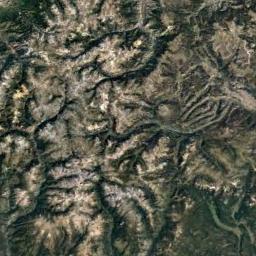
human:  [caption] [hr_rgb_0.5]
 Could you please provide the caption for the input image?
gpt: The folded mountain has a series of rugged mountains and is covered with some vegetation .

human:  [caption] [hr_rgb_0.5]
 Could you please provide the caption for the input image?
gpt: The mountains are winding and undulating .

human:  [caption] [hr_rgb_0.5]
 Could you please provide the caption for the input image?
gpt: The mountain is full of green plants with lines of bare land .

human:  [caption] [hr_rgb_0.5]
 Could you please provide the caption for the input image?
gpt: This mountain is completely covered by vegetation .

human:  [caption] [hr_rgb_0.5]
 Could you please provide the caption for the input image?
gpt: There are many rifts and some green land on the mountain .